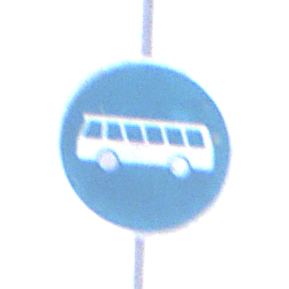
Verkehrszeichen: Busssonderstreifen
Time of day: SunriseSunset
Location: Outdoor (RoadRail)
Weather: PartlyCloudy
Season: NotSpecified
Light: Natural